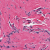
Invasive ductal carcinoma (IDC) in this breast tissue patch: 0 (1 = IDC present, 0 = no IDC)